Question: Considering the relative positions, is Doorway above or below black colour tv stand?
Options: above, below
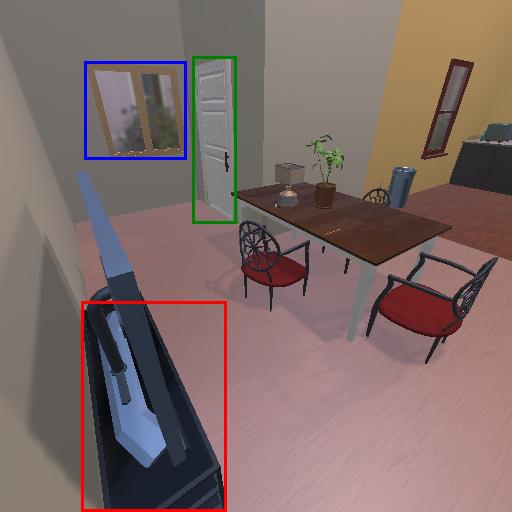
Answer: above